Field crop: maize
Growth stage: 2
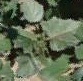
Species: datura